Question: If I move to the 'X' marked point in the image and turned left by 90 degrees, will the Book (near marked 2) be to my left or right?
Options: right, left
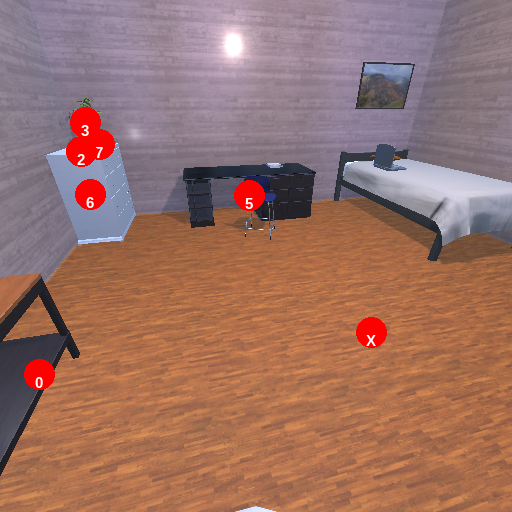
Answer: right